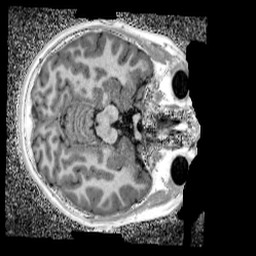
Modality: UNIT1_denoised
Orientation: axial
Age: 11
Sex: female
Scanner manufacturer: siemens
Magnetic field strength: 3 T
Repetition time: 4 s
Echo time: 0.00299 s